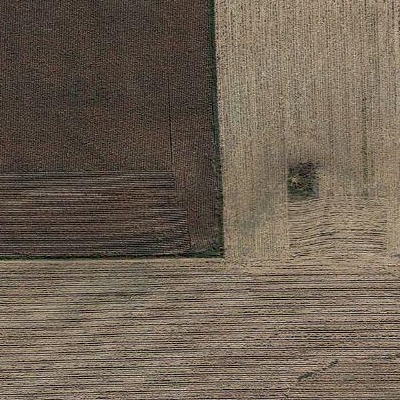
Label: bField